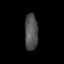
Tissue: skin
Cell type: Epithelial cells
Senescence score: 0.2576
Nuclear area (px): 463
Mean DAPI intensity: 81.685